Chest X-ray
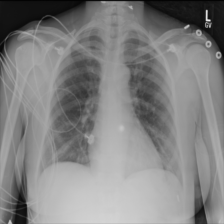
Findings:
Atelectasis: negative
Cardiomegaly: negative
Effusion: negative
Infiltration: negative
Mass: negative
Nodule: negative
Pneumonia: negative
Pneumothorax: negative
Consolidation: negative
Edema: negative
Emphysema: negative
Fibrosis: negative
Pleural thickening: negative
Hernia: negative